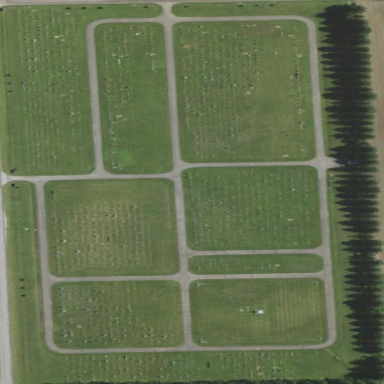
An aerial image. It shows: Cemetery.